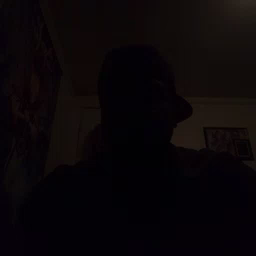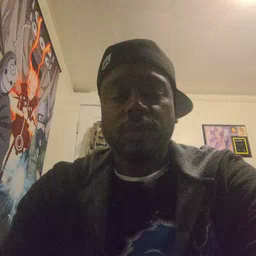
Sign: horse